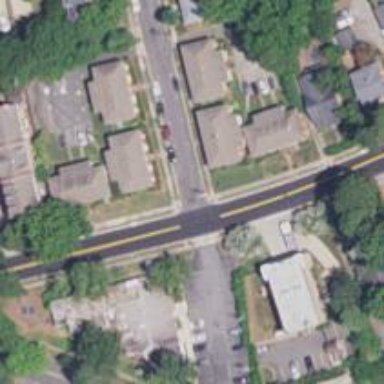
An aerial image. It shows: Unmarked crossing on the road.